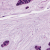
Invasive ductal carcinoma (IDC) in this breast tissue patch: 0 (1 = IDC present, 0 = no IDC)